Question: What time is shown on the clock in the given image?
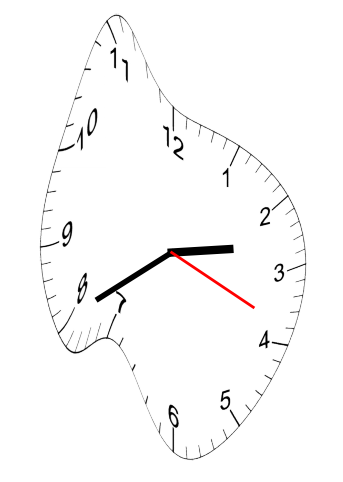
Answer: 02:40:19